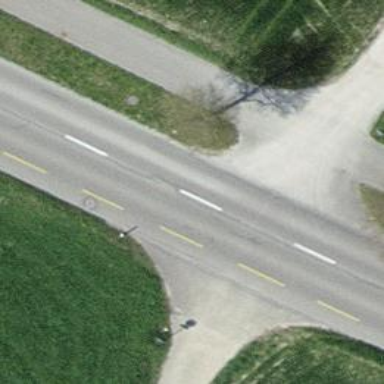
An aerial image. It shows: Secondary road with asphalt surface and dedicated cycle lane.